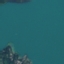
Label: SeaLake